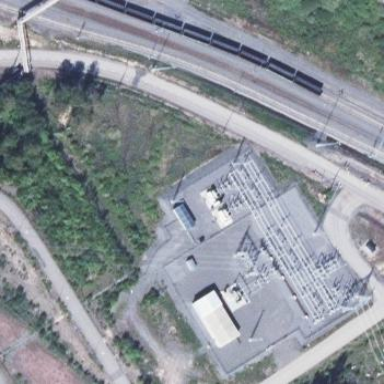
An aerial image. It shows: Power substation enclosed by fence.